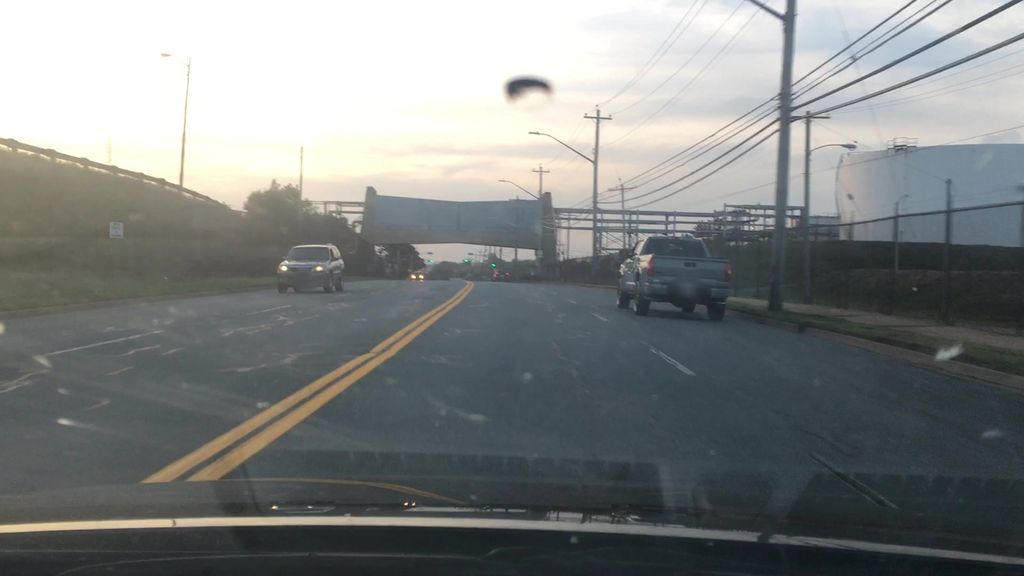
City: halifax